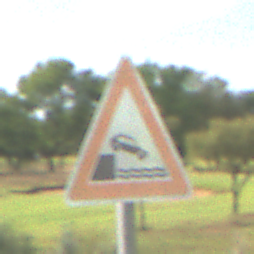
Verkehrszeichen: Ufer
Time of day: MorningAfternoon
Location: Outdoor (Nature)
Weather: PartlyCloudy
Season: NotSpecified
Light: Natural